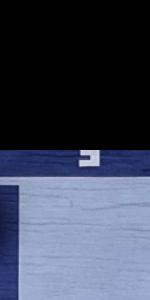
Label: Empty